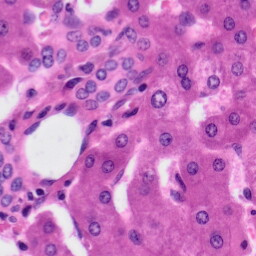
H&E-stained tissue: Liver